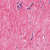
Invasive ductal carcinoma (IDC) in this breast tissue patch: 0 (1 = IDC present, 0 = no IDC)